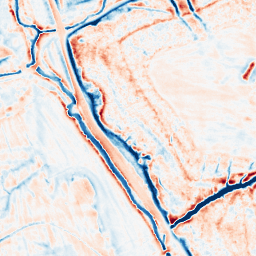
Category: edge_preserving
Decomposition family: guided
Decomposition parameters: radius: 4
eps: 0.1
Upsampling method: cubic_mitchell
Upsampling parameters: scale: 2
Upsampling scale: 2